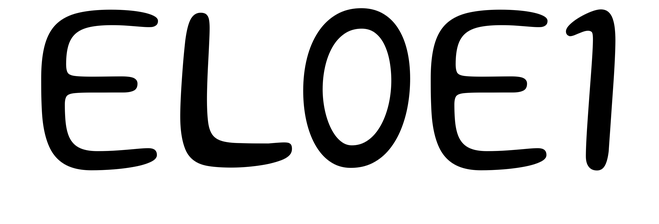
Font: Gluten_Light